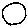
Label: circle